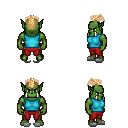
a pixel art fantasy rpg character, male body template, orc, green skin, teal sleeveless shirt, red pants, light blonde short mohawk hairstyle, white slippers, four views (front, back, left, right), 2x2 character sprite sheet, small pixel art, hard edges, no anti-aliasing